Question: I have an asp.net web form with a repeater. In this repeater is multiple controls and I affect to these controls javascript functions with the ItemCreated event. I made this with this kind of code:
'''
btnBareme.OnClientClick = string.Format("ChangeBareme('{0}','{1}',this); return false", item.Num_dossier, item.IdDemande);
'''
The javascript function "changeBareme()" is defined in the header of the page. It is working fine but i need to update the repeater independently from the other elements of the page.
So I surround the repeater with a asp:UpdatePanel. Something like this:
'''
<asp:UpdatePanel ID="UpdatePnl2" runat="server" UpdateMode="Conditional">
<ContentTemplate>
<div>
<h1>Foo</h1>
</div>
<div>
<asp:Repeater runat="server" ID="rptFoo" OnItemCreated="rptFoo_ItemCreated" OnItemCommand="rpt_ItemCommand">
<HeaderTemplate>
<table id="TabRep" class="DataRepeater">
<thead>
<tr>
<th></th>
</tr>
</thead>
<tbody>
</HeaderTemplate>
<ItemTemplate>
<tr>
SomeContent Here with controls
</tr>
</ItemTemplate>
<FooterTemplate>
</tbody>
</table>
</FooterTemplate>
</asp:Repeater>
<br/>
</div>
</ContentTemplate>
</asp:UpdatePanel>
'''
And there.. It won't work. Controls of page outside the updatepanel lost theirs states and in debug mode, there is hundreds of "script blocks" generated..

My problem is that I don't really well understand how updatepanels are processing with javascript inside. So I need some advices from more experienced people. How can I make this updatepanel effective? What are thes hundreds of script blocks? I need to make the repeater more "Independent" from the rest of the page..
Thanks in advance.
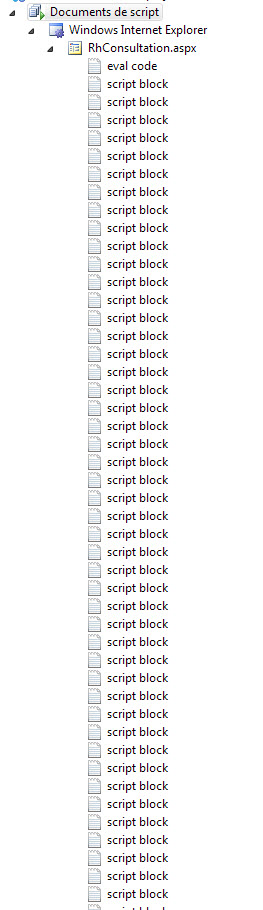
Answer: these script block are here because you have a script block for each of you button
'''
<input type="button" onclick="changebareme.."/>
'''
It's not the update panel fault here.
A better approach would be to add a common css class to each of your button. Then with javascript select all of your button, and observe the click event on all of them.